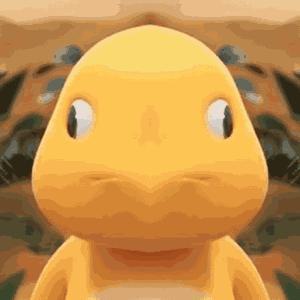
Label: nailong